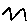
Label: zigzag